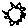
Label: sun